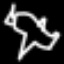
Label: airplane